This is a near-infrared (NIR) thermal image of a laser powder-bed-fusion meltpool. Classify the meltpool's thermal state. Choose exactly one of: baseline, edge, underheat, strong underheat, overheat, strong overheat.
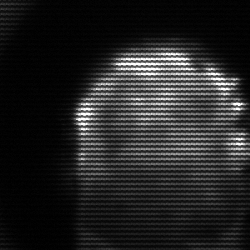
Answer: baseline